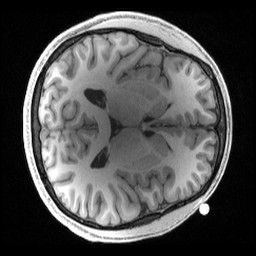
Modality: T1w
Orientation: axial
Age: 29
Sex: male
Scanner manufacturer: siemens
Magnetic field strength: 3 T
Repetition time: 2.4 s
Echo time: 0.00222 s